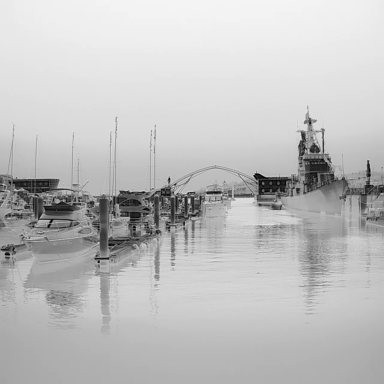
There are seven objects shown in the infrared image, including three canoes, two sailboats, a warship, and a container_ship.